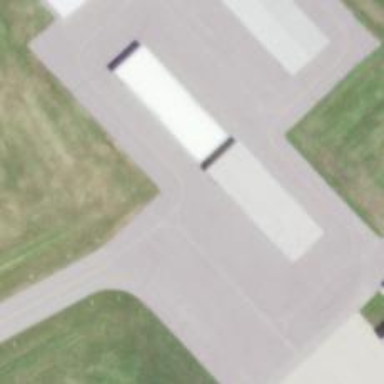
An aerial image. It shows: Asphalt taxiway at the airport.